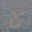
Label: 8